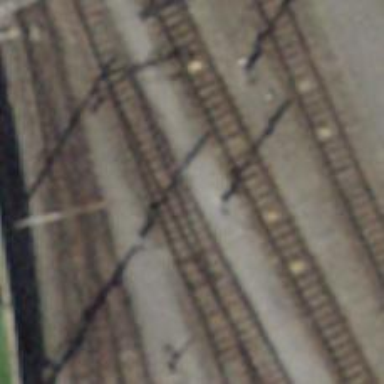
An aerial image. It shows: Railway signal.